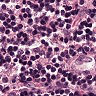
Metastatic tissue present: no